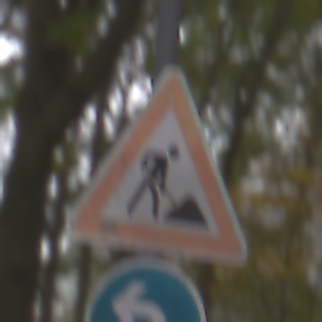
Verkehrszeichen: Arbeitsstelle
Zusatzzeichen unten: VorgeschriebeneFahrtrichtungLinks
Umgebung: Outdoor, Nature
Tageszeit: Midday
Wetter: Overcast
Licht: Natural
Jahreszeit: NotSpecified
Kontrast: LowContrast